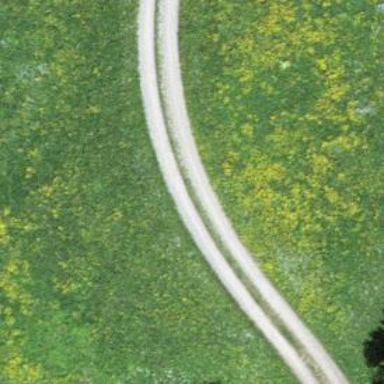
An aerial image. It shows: Dirt track road with grade 3 tracktype.